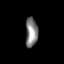
Tissue: lung
Cell type: Fibroblasts
Senescence score: 0.5807
Nuclear area (px): 356
Mean DAPI intensity: 130.798